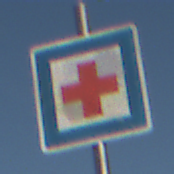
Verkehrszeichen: ErsteHilfe
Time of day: MorningAfternoon
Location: Outdoor (Nature)
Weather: Clear
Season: Winter
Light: Natural